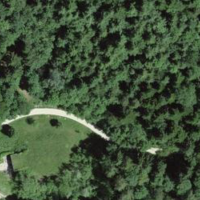
EUNIS habitat code: 44
Species observed at this site:
Primula veris